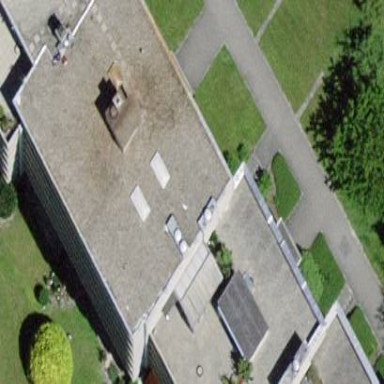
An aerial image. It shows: Building part with flat roof.